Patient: sex F, age 60
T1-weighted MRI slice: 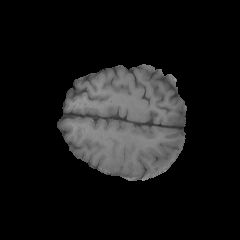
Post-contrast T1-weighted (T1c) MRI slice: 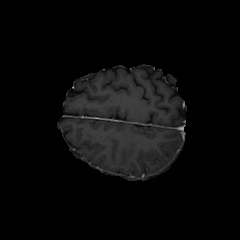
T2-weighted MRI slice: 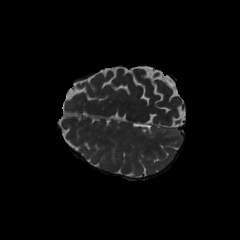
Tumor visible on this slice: no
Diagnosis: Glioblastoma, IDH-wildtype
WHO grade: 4